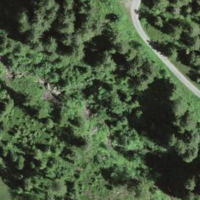
EUNIS habitat code: 44
Species observed at this site:
Vaccinium myrtillus